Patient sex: M
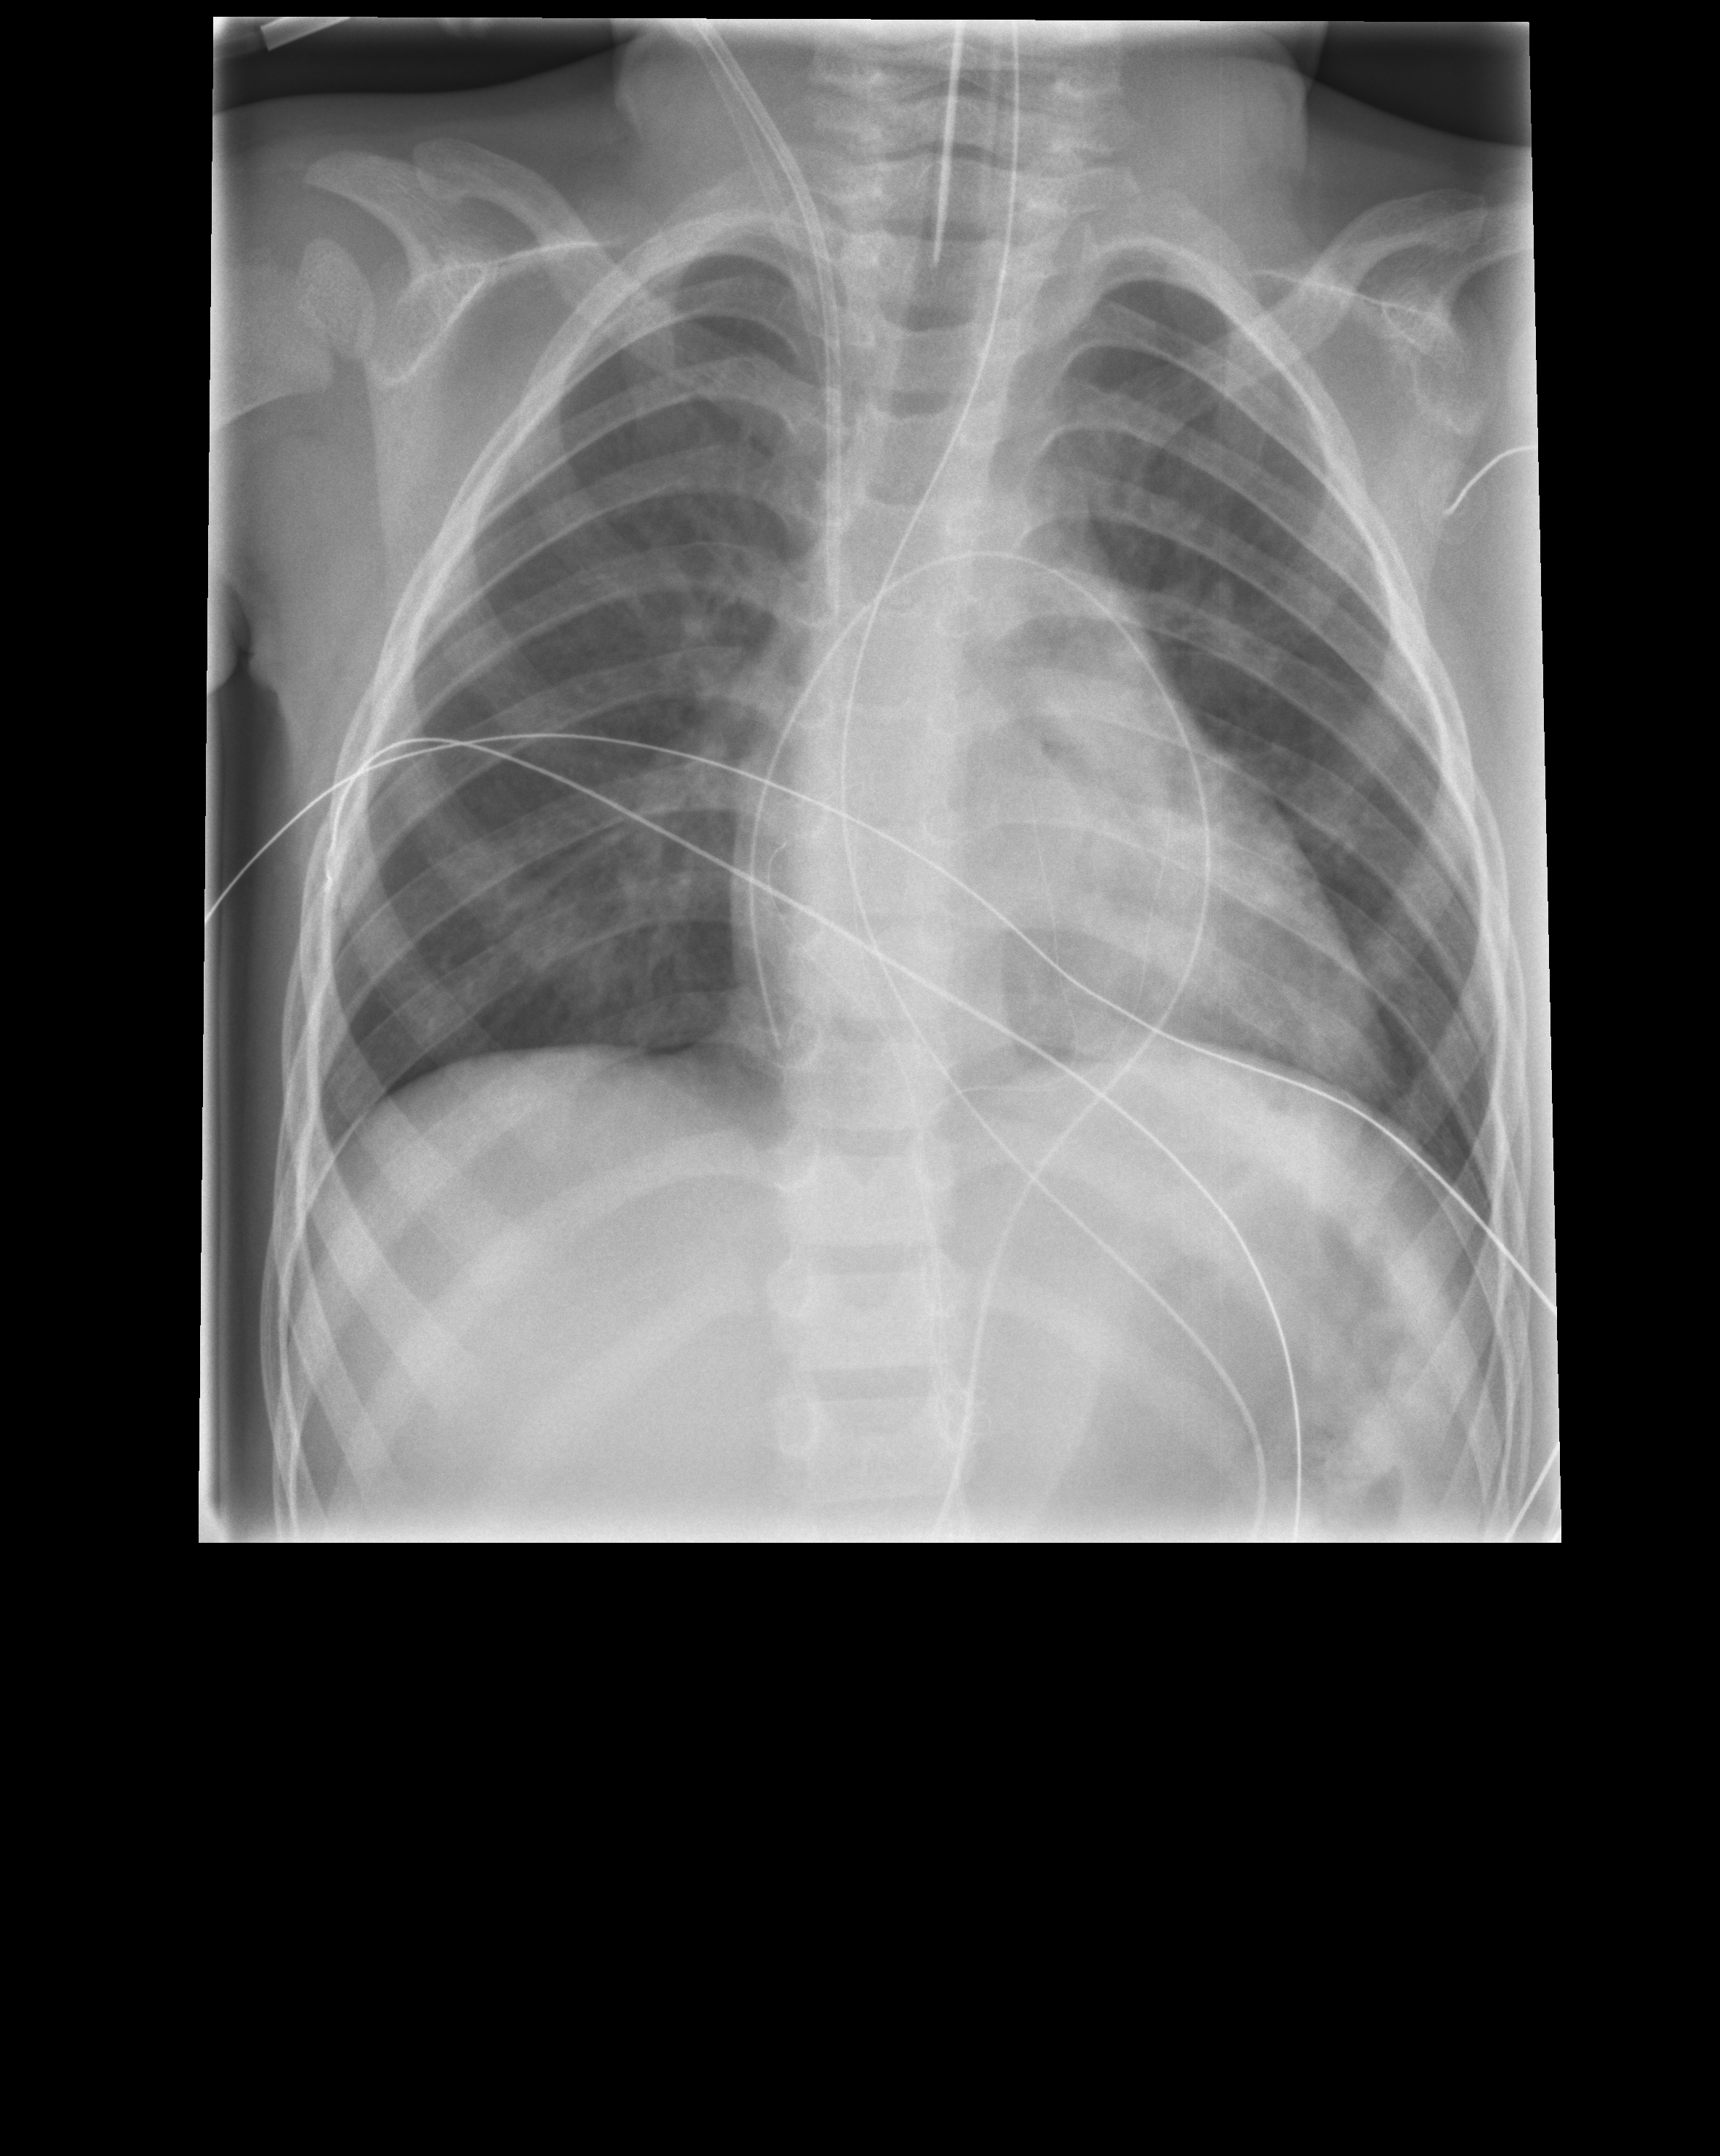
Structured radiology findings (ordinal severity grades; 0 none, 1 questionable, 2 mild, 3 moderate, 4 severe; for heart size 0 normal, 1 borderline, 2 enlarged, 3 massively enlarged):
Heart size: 0
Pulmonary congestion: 0
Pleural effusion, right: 0
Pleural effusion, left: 0
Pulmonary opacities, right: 0
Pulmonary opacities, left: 0
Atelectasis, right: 0
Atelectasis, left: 0